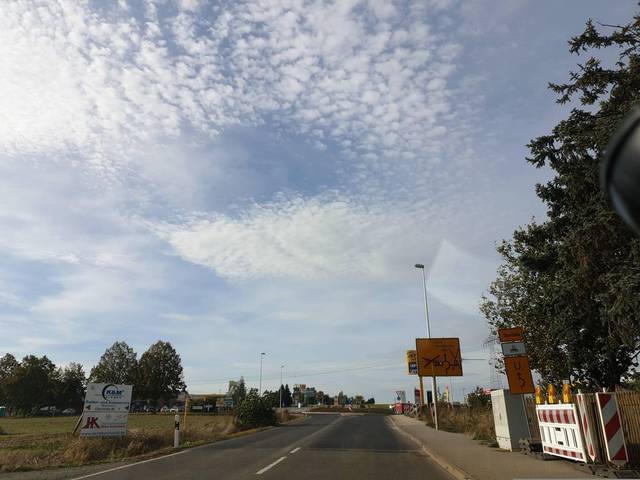
Region: Germany
Coordinates: 50.998, 12.411